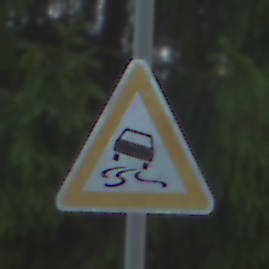
Verkehrszeichen: SchleuderOderRutschgefahr
Umgebung: Outdoor, Suburban
Tageszeit: SunriseSunset
Wetter: PartlyCloudy
Licht: Natural
Jahreszeit: NotSpecified
Kontrast: MediumContrast